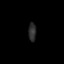
Tissue: lung
Cell type: B cells
Senescence score: 0.2068
Nuclear area (px): 141
Mean DAPI intensity: 44.284